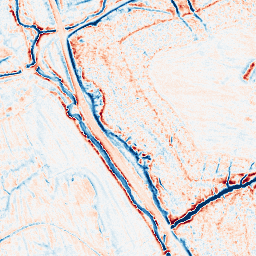
Category: edge_preserving
Decomposition family: anisotropic_diffusion
Decomposition parameters: iterations: 50
kappa: 50
gamma: 0.05
Upsampling method: bspline
Upsampling parameters: scale: 4
Upsampling scale: 4